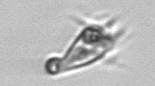
Label: Paratontonia_gracillima